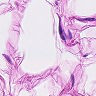
Metastatic tissue present: no